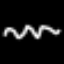
Label: squiggle